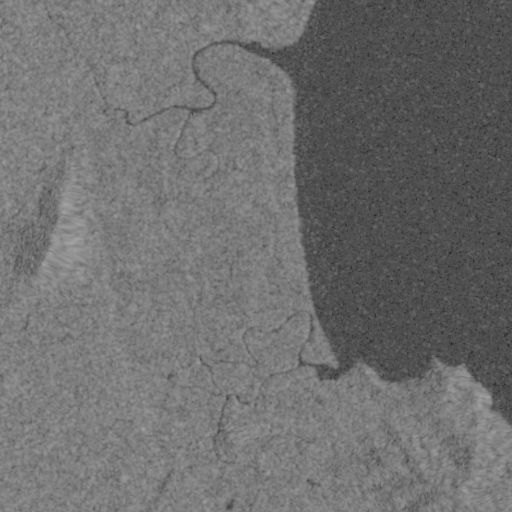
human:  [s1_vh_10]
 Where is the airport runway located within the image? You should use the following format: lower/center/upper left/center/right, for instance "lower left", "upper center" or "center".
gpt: The airport runway is located in the lower left of the image.
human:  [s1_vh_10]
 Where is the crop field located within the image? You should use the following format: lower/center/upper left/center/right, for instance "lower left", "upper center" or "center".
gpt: The crop field is located in the center left of the image.
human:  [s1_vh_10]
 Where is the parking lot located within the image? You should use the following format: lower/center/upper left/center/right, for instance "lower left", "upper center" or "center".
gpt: There is no parking lot in the image.

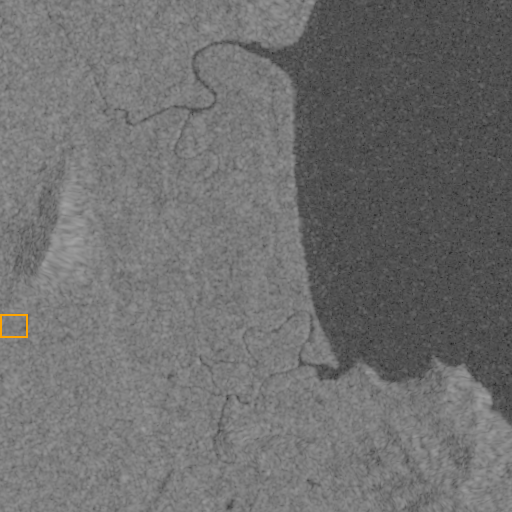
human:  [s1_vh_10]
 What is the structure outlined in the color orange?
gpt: The structure outlined in orange is a crop field.
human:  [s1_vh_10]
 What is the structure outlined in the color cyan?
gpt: There is no cyan outline.